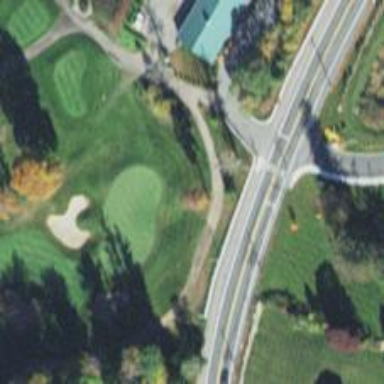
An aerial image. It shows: Golf hole.